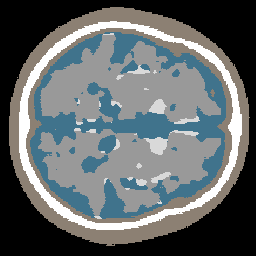
Label: no_lesion